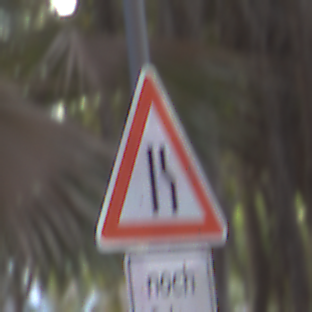
Verkehrszeichen: EinseitigVerengteFahrbahnRechts
Zusatzzeichen unten: LaengeEinerStrecke4
Umgebung: Outdoor, Suburban
Tageszeit: MorningAfternoon
Wetter: PartlyCloudy
Licht: Natural
Jahreszeit: NotSpecified
Kontrast: LowContrast